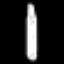
Label: pencil